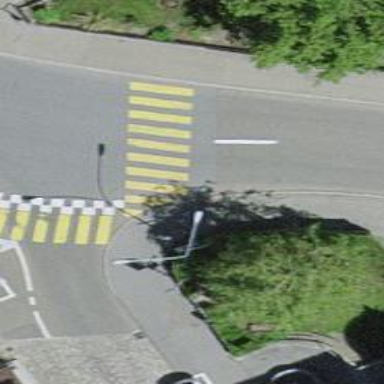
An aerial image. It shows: Marked zebra crossing with visible markings.